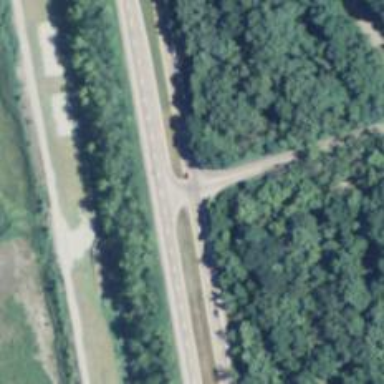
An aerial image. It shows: Trunk highway with expressway features.